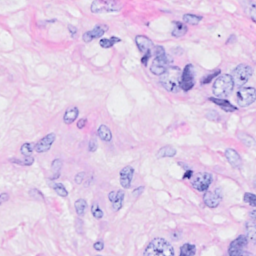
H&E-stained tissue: Breast